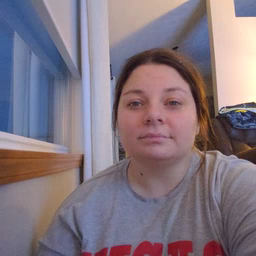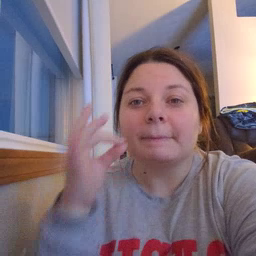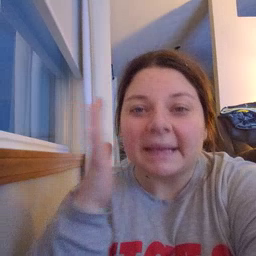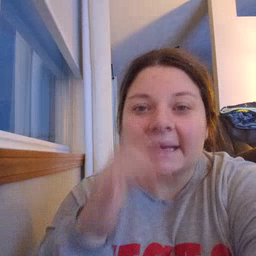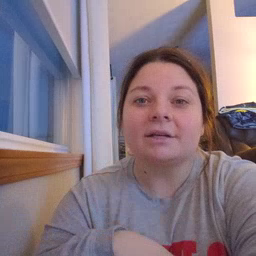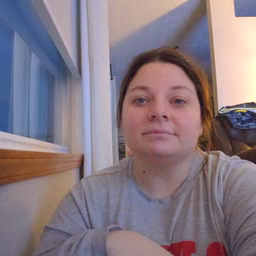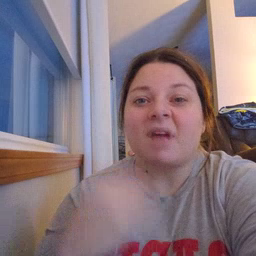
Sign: bee